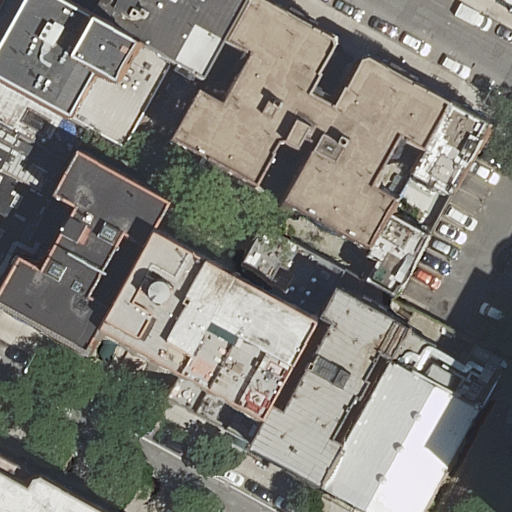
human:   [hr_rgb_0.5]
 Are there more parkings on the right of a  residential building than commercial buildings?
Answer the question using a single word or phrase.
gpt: yes

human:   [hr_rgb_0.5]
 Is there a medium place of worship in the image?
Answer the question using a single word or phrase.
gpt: no

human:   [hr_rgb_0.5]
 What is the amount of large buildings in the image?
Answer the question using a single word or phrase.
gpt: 3

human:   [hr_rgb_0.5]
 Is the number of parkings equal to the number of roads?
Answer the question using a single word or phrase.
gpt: no

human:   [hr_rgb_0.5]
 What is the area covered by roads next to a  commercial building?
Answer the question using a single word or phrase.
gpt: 0m2

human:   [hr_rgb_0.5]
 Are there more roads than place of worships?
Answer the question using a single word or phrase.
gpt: yes

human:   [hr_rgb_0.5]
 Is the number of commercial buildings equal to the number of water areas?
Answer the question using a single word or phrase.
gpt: yes

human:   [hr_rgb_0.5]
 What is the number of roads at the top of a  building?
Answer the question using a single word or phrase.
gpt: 3

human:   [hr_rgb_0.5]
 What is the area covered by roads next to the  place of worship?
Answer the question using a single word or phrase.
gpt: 0m2

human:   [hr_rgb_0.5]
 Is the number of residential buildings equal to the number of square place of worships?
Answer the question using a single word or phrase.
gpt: no

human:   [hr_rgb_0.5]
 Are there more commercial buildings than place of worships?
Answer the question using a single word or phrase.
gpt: no

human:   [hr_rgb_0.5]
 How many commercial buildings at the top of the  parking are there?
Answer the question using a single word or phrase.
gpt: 0

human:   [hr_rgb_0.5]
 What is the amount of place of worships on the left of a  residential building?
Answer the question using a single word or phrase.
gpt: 1

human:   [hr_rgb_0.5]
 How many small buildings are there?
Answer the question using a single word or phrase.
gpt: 6

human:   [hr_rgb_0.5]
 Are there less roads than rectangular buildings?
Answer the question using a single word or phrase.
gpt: yes

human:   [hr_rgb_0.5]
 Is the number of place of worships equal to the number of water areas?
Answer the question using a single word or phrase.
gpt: no

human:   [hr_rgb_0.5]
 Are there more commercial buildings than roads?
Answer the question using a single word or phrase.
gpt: no

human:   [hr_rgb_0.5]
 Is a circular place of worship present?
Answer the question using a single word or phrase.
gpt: no

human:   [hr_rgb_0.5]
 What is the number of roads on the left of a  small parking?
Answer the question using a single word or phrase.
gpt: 0

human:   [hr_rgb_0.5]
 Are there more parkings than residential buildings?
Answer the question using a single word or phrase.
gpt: no

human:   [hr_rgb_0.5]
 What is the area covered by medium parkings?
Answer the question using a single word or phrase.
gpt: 0m2

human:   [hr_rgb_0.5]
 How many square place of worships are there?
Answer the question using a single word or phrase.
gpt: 0

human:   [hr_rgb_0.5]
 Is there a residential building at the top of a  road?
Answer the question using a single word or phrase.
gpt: yes

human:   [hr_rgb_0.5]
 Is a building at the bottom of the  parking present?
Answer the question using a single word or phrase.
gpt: yes

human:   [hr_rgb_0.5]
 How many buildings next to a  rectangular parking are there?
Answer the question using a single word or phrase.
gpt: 0

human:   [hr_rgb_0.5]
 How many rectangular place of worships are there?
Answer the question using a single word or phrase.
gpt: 1

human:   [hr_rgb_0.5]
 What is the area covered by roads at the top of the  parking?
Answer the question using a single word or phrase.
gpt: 0m2

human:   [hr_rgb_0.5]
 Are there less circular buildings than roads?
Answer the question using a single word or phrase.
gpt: yes

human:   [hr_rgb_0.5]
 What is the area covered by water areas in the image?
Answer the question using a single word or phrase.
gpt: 0m2

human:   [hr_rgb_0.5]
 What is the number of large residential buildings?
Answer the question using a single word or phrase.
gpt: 3

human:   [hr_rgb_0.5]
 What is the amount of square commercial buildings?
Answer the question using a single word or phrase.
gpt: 0

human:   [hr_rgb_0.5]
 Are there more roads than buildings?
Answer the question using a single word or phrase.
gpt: no

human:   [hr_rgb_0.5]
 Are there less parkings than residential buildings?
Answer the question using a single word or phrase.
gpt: yes

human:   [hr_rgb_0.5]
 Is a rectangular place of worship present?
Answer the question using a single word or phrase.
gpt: yes

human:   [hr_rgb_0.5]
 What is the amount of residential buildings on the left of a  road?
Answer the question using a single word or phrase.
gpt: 13

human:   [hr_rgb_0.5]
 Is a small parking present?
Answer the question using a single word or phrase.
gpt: no